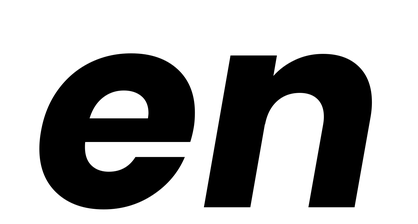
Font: Poppins-BoldItalic